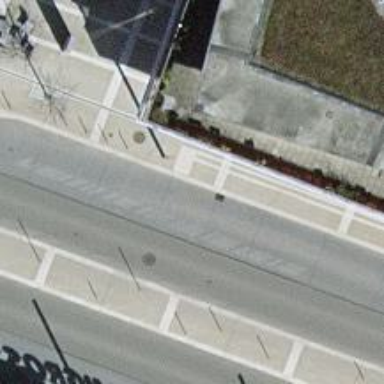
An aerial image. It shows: Bus stop with shelter. It is platform for public transport.